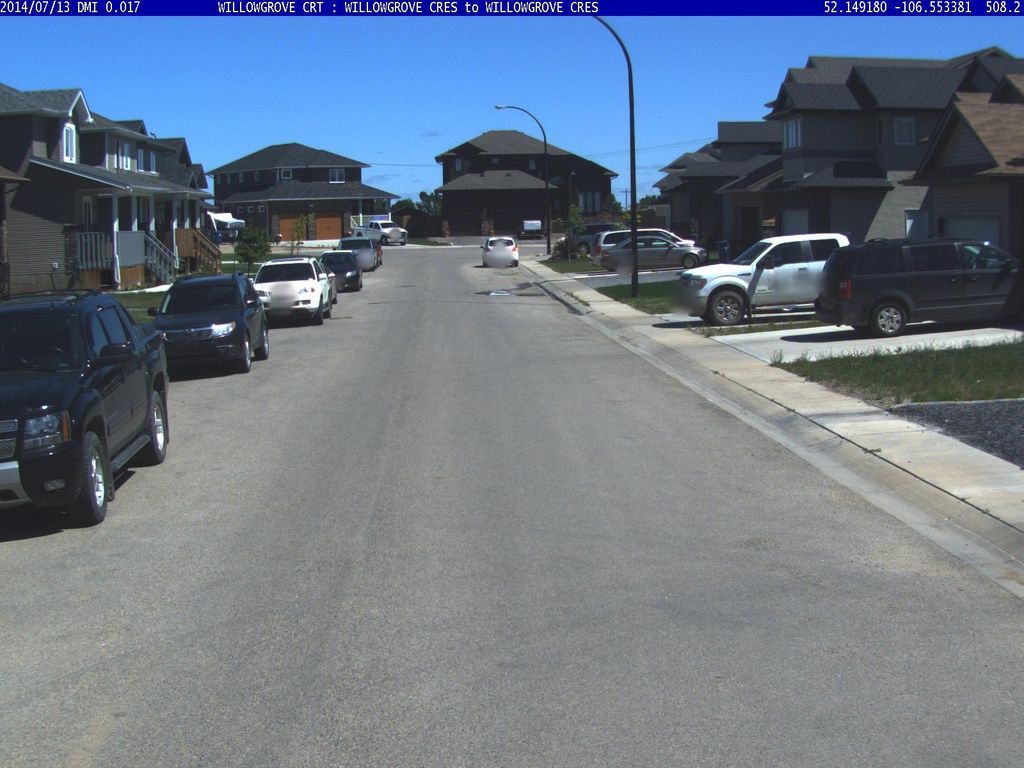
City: saskatoon